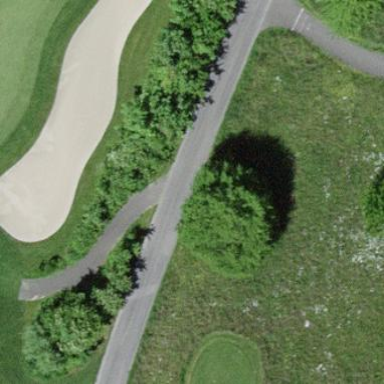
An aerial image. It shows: Golf bunker.